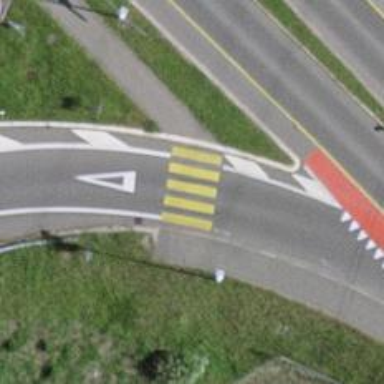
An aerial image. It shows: Uncontrolled zebra crossing.